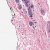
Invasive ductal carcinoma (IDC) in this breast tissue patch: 0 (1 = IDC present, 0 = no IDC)